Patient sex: M
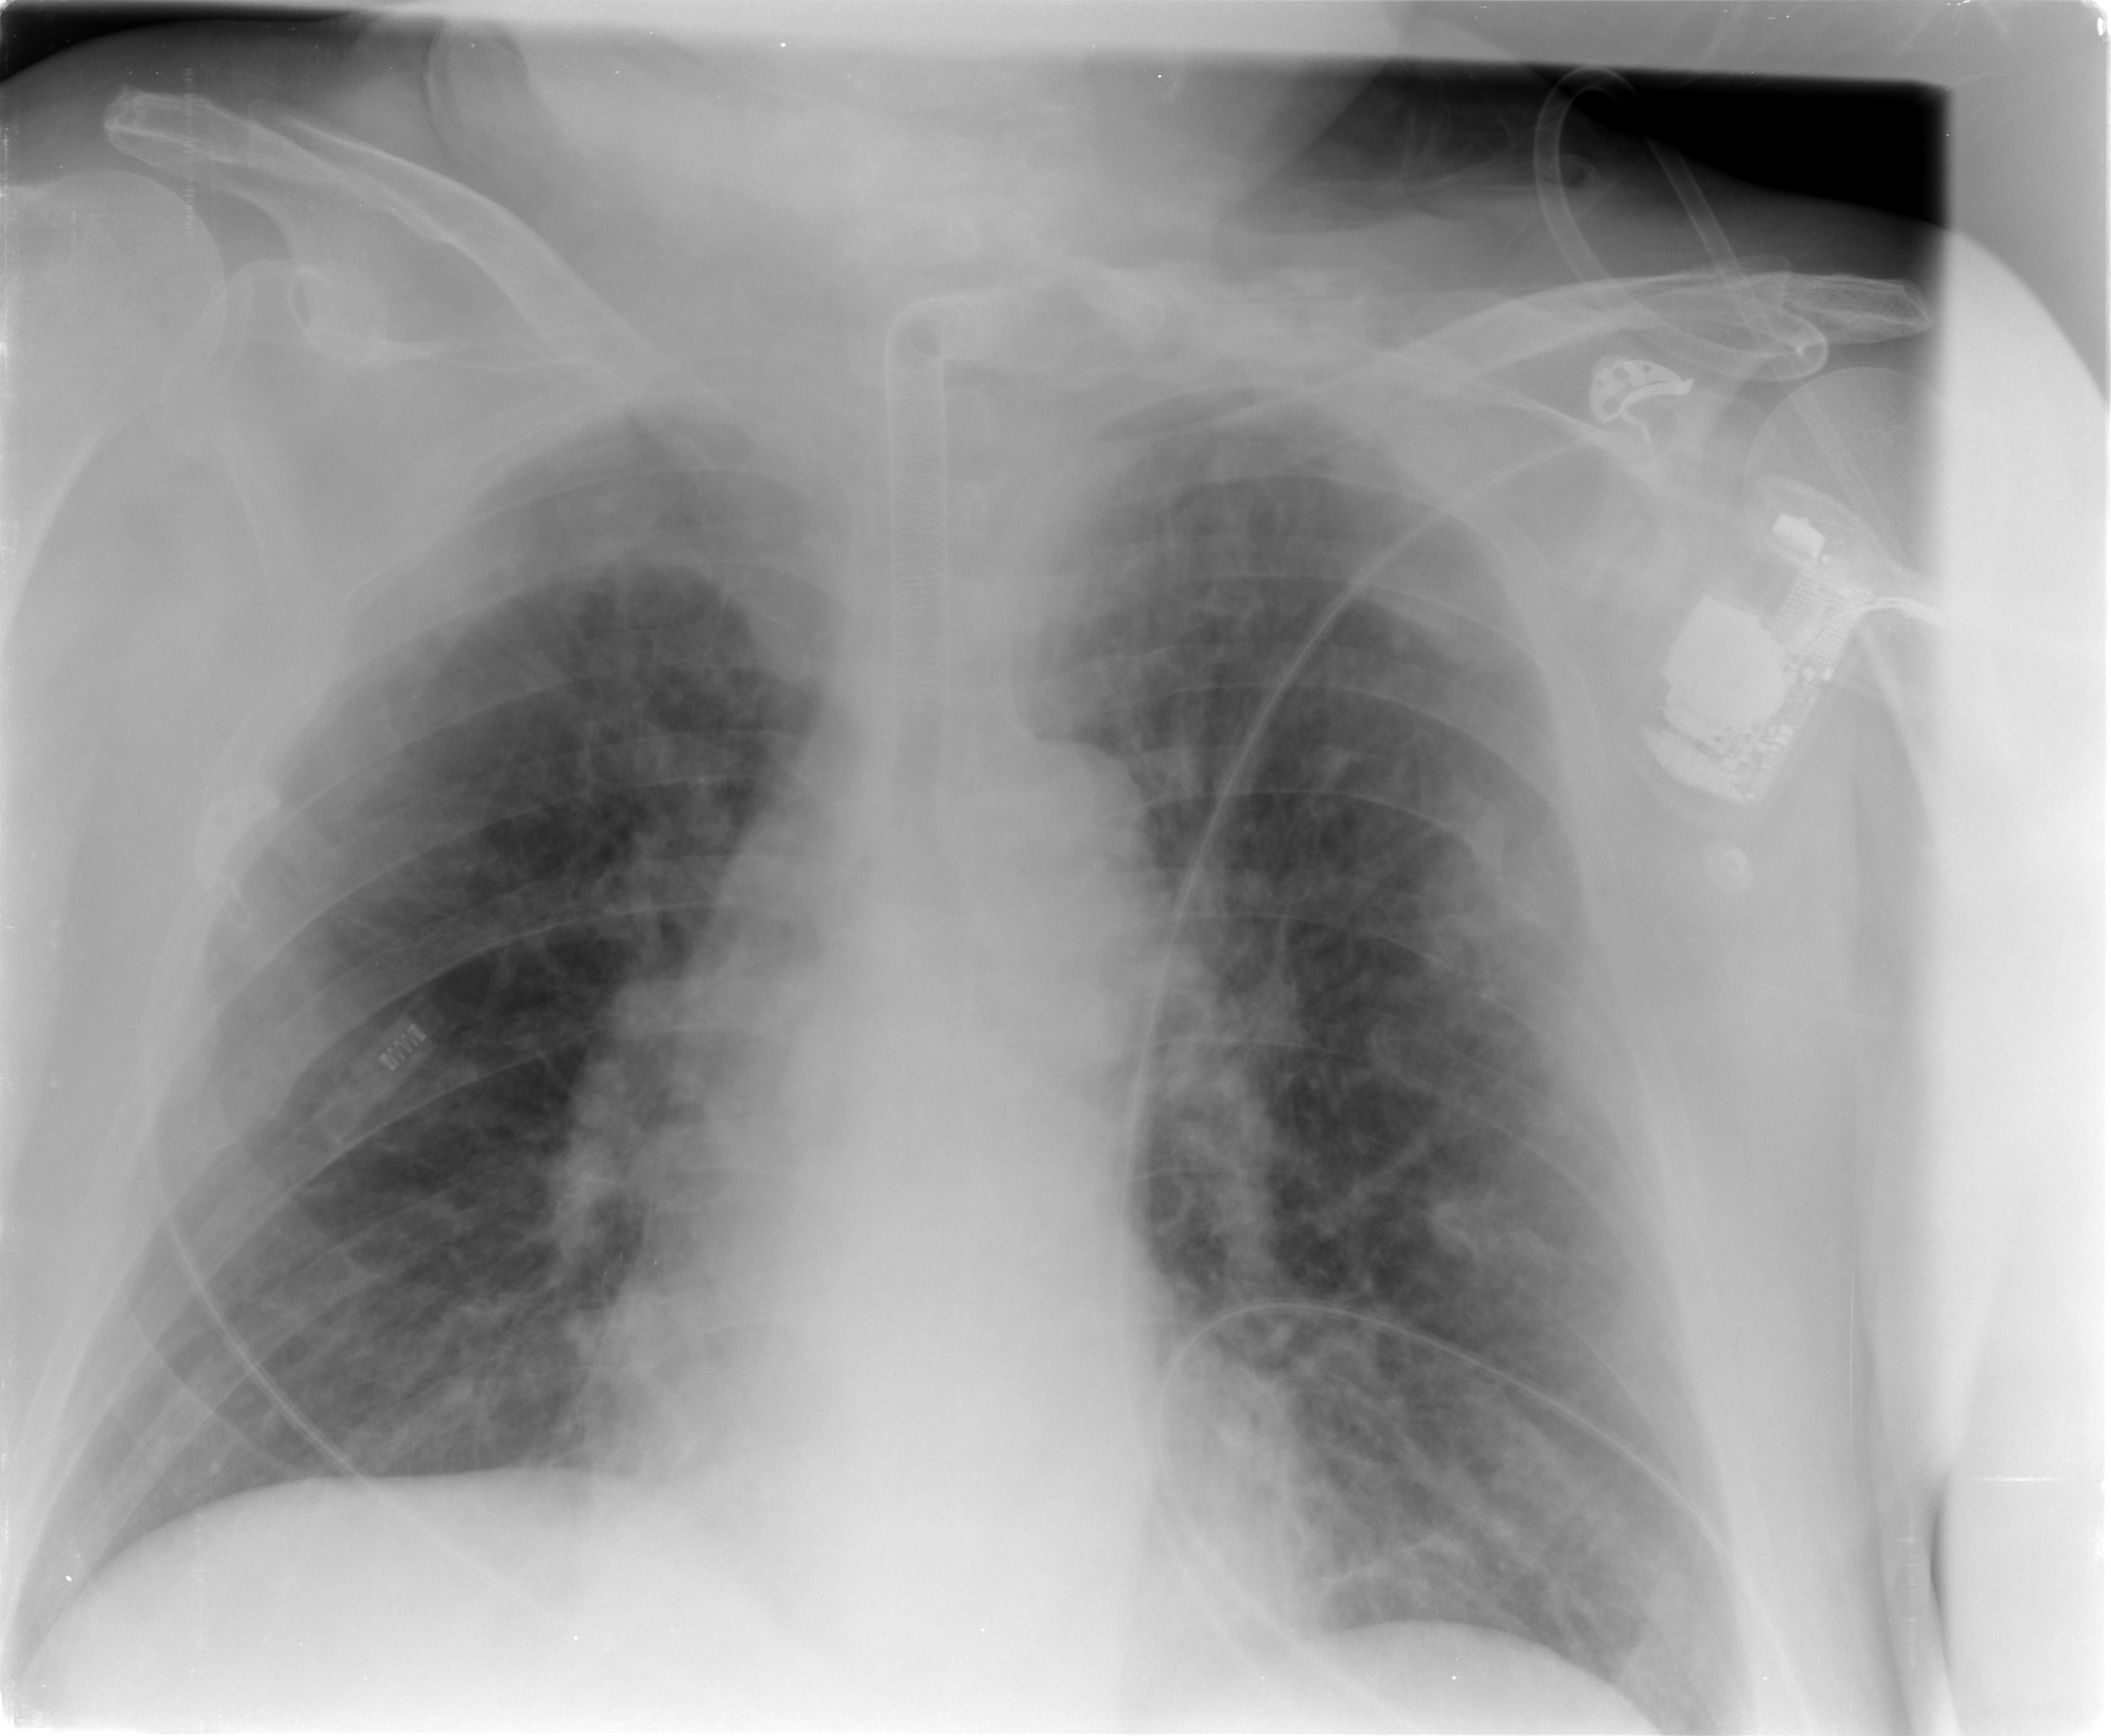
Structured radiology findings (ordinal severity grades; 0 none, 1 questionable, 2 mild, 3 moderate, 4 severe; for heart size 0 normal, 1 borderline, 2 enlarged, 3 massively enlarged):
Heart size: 0
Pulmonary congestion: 2
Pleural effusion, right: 0
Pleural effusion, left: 0
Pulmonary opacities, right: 2
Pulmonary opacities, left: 2
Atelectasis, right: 2
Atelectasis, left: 2